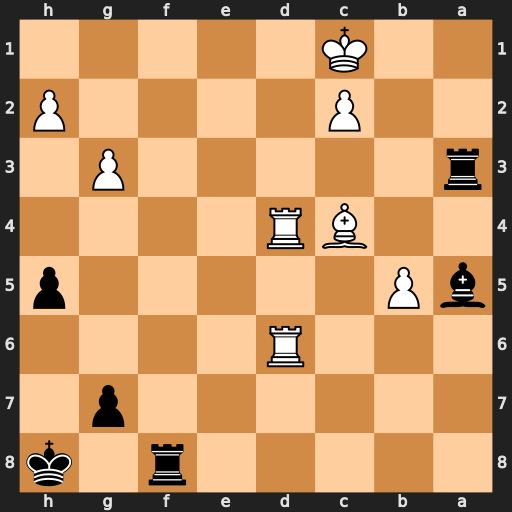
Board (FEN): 5r1k/6p1/3R4/bP5p/2BR4/r5P1/2P4P/2K5
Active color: b
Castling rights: -
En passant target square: -
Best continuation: Bc3 Ra6 Rxa6 bxa6 Bxd4